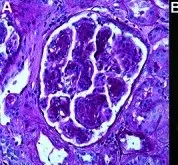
The sampled glomeruli showed membranoproliferative features with accentuated lobulation, mesangial and frequent endocapillary hypercellularity, and duplication of the glomerular basement membranes (PAS, 400x).
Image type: pathology (pas)